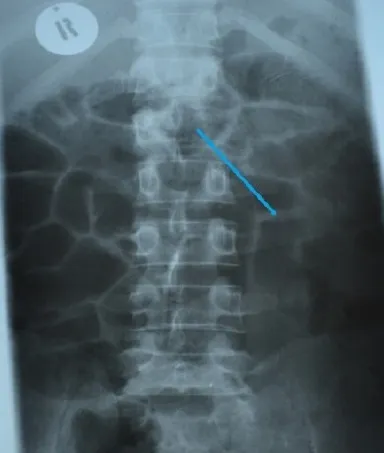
Thoracic spine x-ray showing Osteolytic Left L1 lesion with missing pedicle (blue arrow).
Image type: radiology (x_ray)